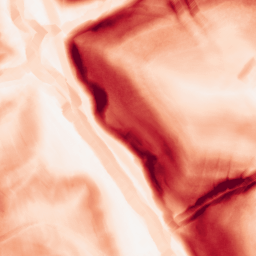
Category: morphological
Decomposition family: morphological_gradient
Decomposition parameters: size: 7
shape: diamond
Upsampling method: quintic
Upsampling parameters: scale: 2
Upsampling scale: 2